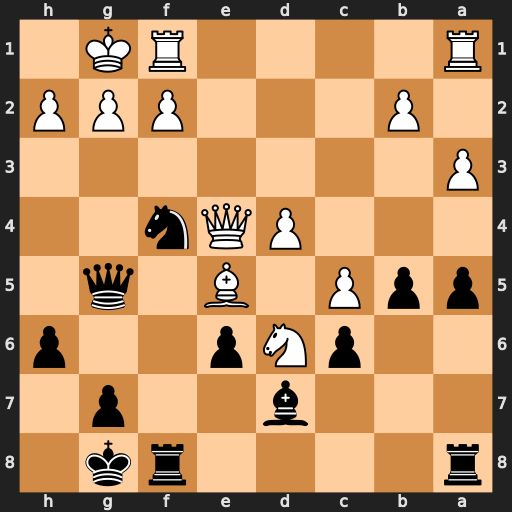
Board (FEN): r4rk1/3b2p1/2pNp2p/ppP1B1q1/3PQn2/P7/1P3PPP/R4RK1
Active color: b
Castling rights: -
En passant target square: -
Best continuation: Nh3+ Kh1 Nxf2+ Rxf2 Rxf2